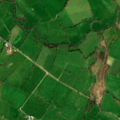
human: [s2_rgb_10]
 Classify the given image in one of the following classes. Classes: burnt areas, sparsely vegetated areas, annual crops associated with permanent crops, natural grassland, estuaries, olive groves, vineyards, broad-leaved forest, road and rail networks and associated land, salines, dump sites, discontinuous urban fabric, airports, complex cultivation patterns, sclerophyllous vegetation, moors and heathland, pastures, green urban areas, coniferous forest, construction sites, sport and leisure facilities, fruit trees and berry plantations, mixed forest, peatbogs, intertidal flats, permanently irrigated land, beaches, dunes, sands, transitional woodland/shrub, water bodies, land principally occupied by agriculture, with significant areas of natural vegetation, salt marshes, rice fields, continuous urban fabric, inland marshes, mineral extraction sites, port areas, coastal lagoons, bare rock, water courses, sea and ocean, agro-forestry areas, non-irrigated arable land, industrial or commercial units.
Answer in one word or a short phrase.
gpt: pastures